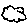
Label: cloud